Question: For a computer game I'm developing, I'd like to draw very large (~500 px) graphics of planets slowly rotating. These graphics are meant to impress. What's the best way of doing this?
- - - -
Here's an example animated GIF of what I mean. (At 100x100 px and 60 frames, it's already pretty huge, sorry.) Imagine this much, much bigger, rotating much slower, and animated more smoothly:

But if this were 500x500 px and 10 x 25 = 250 frames, we'd be talking about hundreds of MB of data, so this straightforward approach doesn't work.
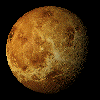
Answer: <URL>. These are intended to be subsequently read into an app and mapped onto relatively low resolution sphere geometry to achieve the very effect I think you're looking for. This approach will use less memory than the pre-rendered animation approach or using the original full resolution polygon model.
Yes this is basically your second bullet point but I wouldn't be so quick to rule that approach out and I think you'll find you can get away with a lower resolution sphere than you anticipate; the eye notices the fine detail in the texture far more than it notices the low resolution of the geometry it's draped over. Modern <URL> means you can probably get the GPU to easily generate and render a ridiculous number of polygons for a sphere for you anyway.
Alternative idea: render a single square quad polygon sufficiently large to cover the planet. For each pixel within that, execute a pixel-shader which computes the screen-ray-sphere intersection point (if any). Look up the colour from the planet texture (taking time and planet rotation into account). Avoids the need for a lot of polygons and gets you an exact sphere.